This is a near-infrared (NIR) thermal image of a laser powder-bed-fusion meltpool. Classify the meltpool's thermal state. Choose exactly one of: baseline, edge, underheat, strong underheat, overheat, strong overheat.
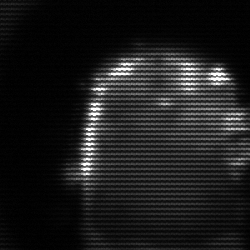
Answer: baseline